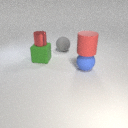
large green rubber cube behind large blue rubber sphere